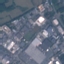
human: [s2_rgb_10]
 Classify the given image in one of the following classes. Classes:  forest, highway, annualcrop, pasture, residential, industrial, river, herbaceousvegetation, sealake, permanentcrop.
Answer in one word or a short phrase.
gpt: Industrial